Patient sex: M
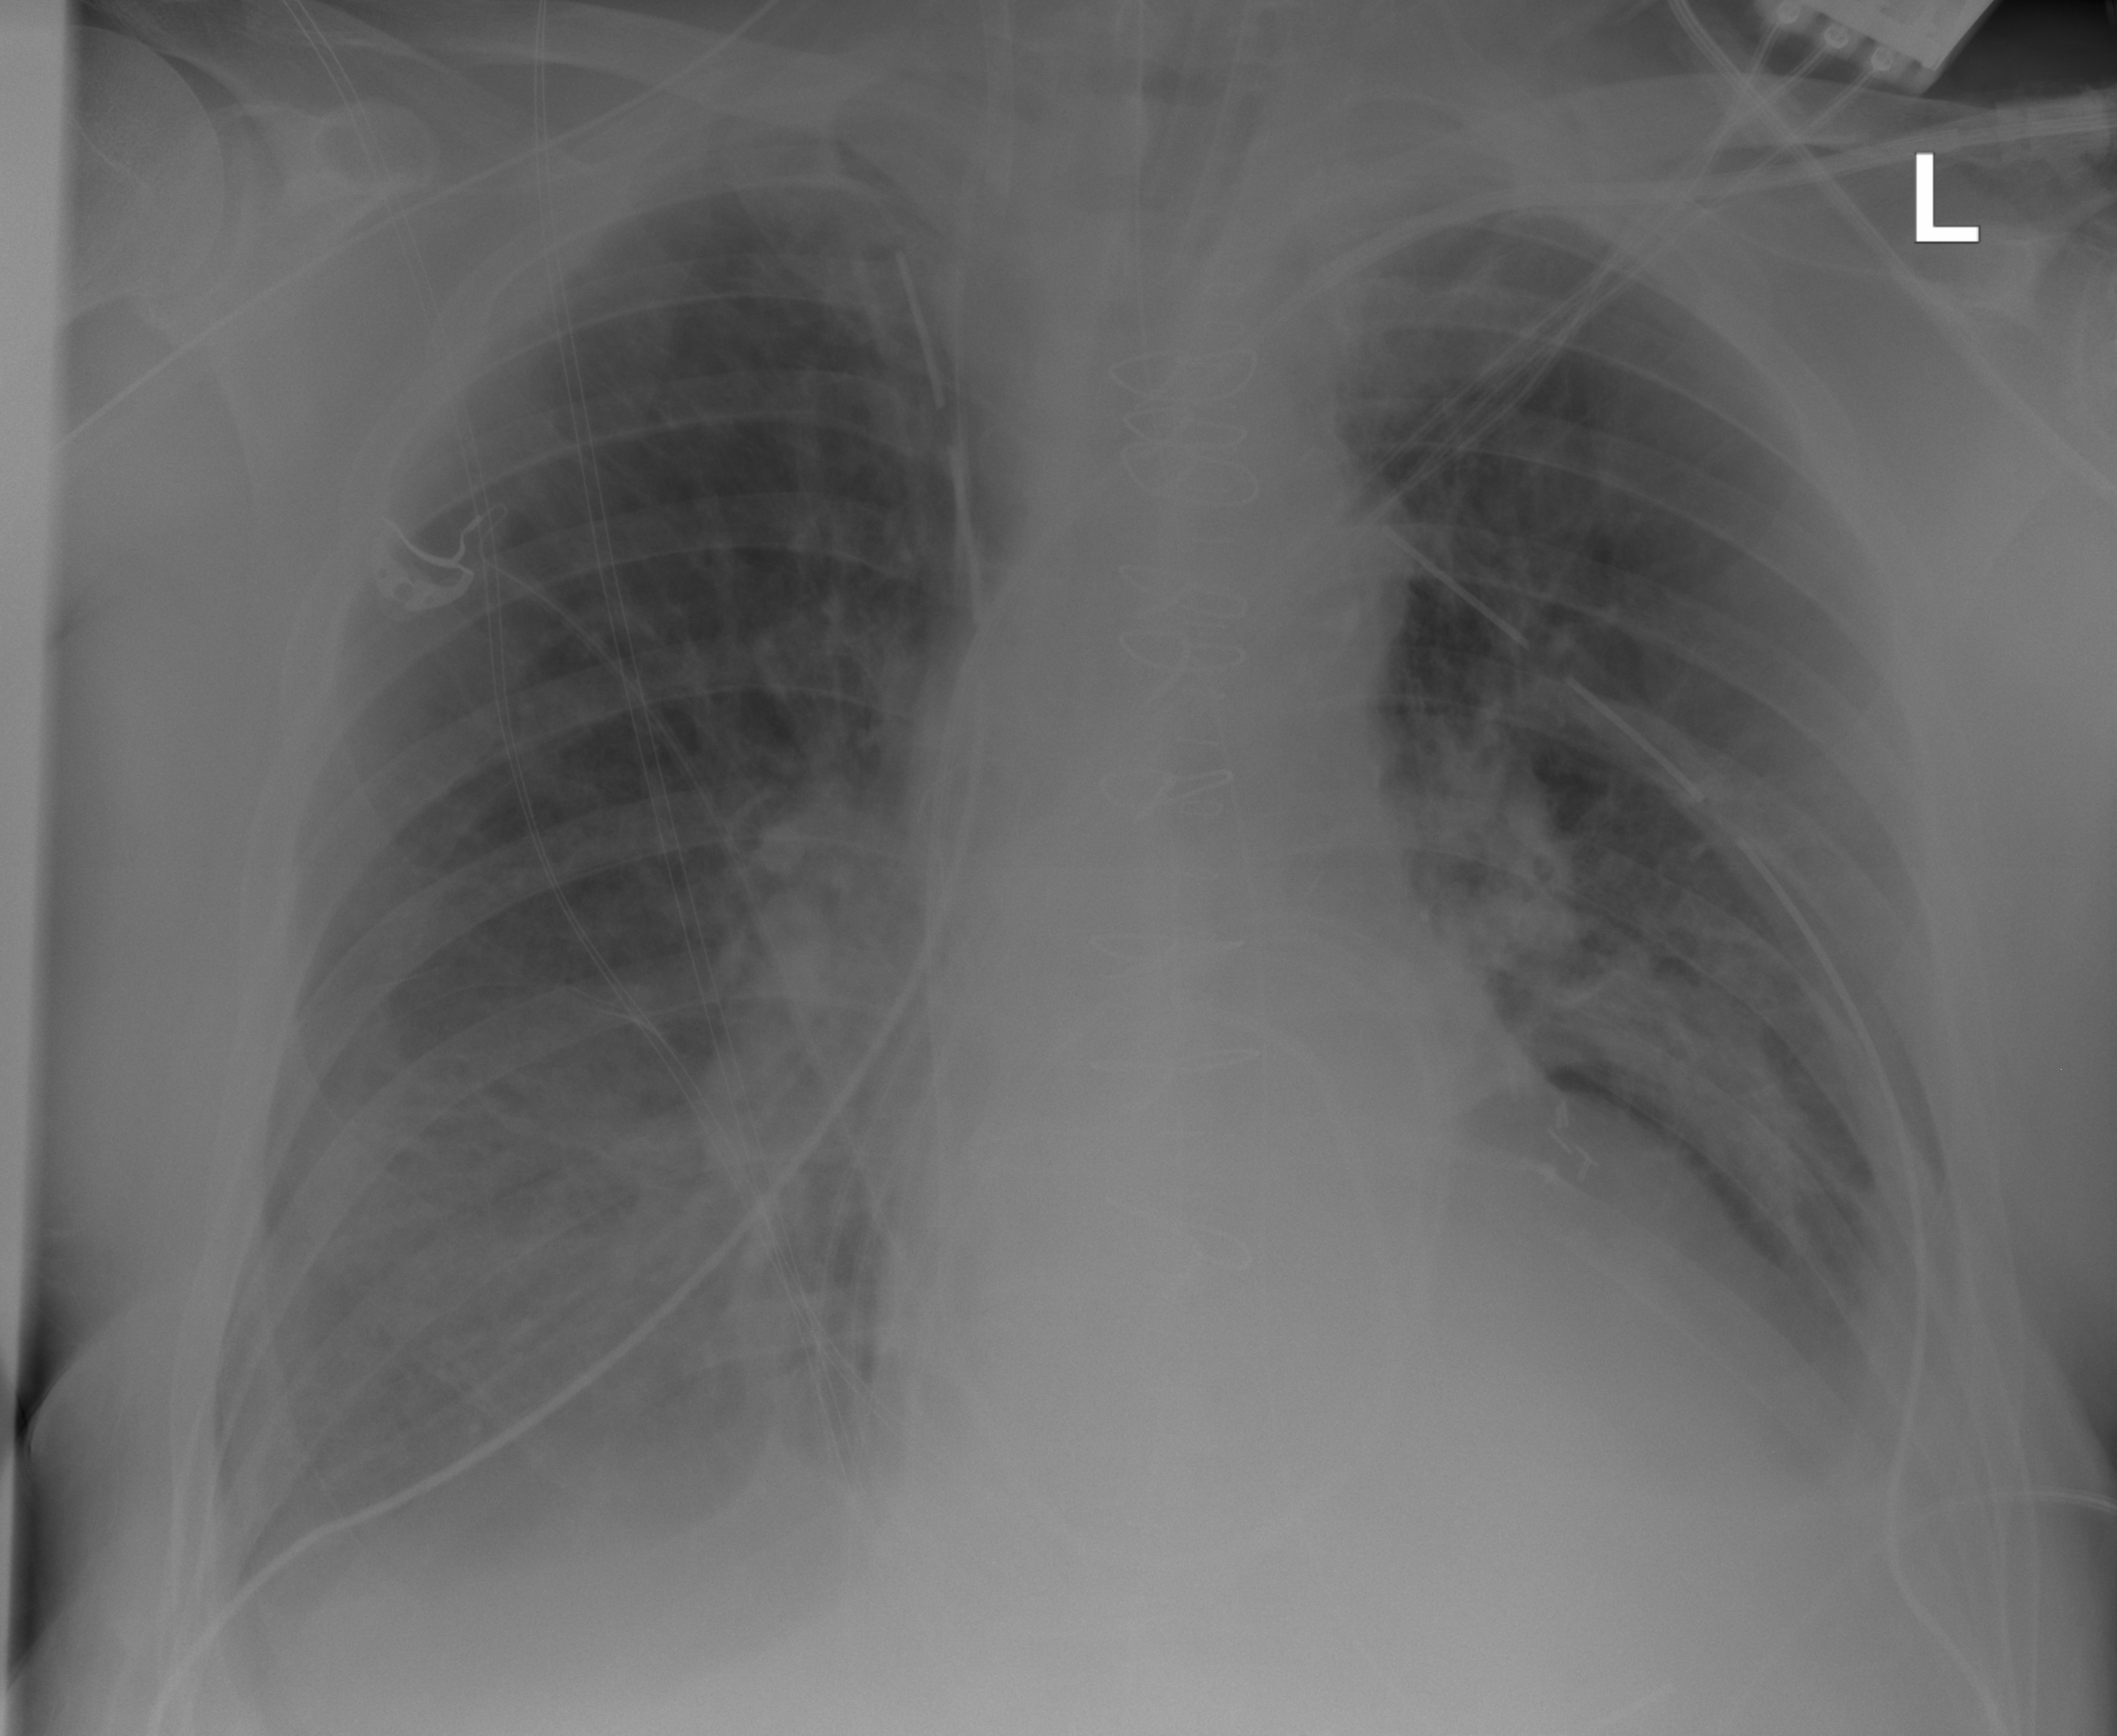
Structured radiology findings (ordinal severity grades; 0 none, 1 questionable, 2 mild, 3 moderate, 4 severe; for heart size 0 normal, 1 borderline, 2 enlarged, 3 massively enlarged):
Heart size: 0
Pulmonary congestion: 2
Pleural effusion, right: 2
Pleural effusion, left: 2
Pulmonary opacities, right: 0
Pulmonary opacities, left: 0
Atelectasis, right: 2
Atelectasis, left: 2